Interaction volume radius: 5 \u00c5
Interaction volume height: 30 \u00c5
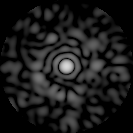
Disorder parameter: 0.8601